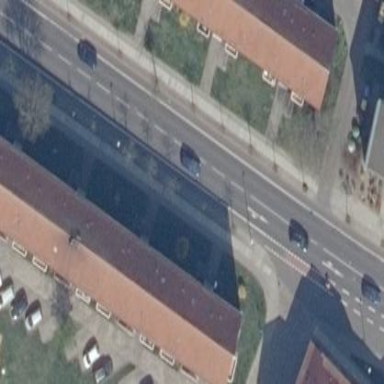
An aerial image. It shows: Residential apartments with gabled roof.